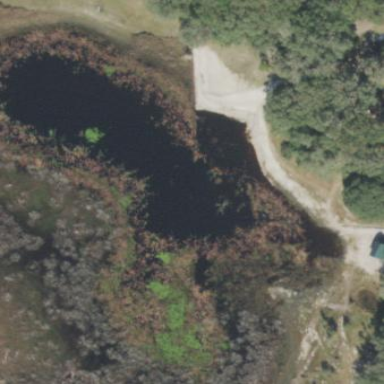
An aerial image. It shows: Marshy wetland area.